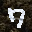
Label: 7